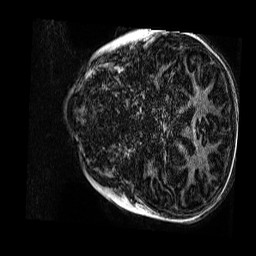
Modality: MP2RAGE
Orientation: coronal
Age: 11
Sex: male
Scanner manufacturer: siemens
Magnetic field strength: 3 T
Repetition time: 4 s
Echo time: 0.00299 s